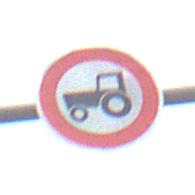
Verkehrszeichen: VerbotKraftfahrzeugeZuegeNichtSchneller25
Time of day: MorningAfternoon
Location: Outdoor (Nature)
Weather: PartlyCloudy
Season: NotSpecified
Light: Natural